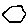
Label: hexagon